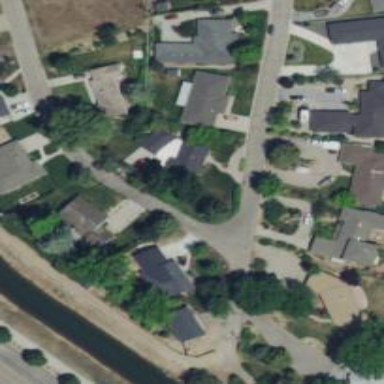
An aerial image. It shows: Asphalt road in residential area.